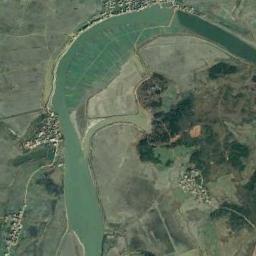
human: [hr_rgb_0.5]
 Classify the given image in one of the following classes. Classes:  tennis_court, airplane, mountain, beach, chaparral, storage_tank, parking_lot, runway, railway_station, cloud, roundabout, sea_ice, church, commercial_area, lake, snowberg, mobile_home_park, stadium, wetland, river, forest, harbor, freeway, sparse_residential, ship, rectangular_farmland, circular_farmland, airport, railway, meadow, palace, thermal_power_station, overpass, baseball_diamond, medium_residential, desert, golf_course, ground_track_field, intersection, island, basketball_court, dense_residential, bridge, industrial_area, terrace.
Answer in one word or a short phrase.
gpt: river